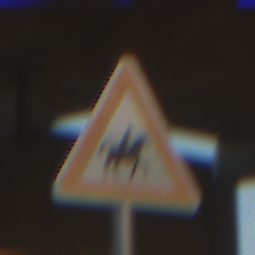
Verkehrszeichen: ReiterLinks
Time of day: SunriseSunset
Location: Roofed (Suburban)
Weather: Clear
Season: NotSpecified
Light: Natural